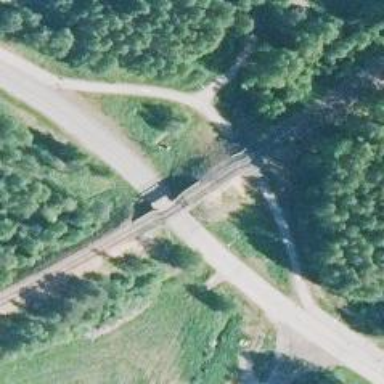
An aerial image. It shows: Bridge with railway tracks of class A.